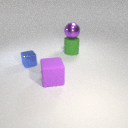
large purple metal sphere above large green rubber cylinder